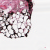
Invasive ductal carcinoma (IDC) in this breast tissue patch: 0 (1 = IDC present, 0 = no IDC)